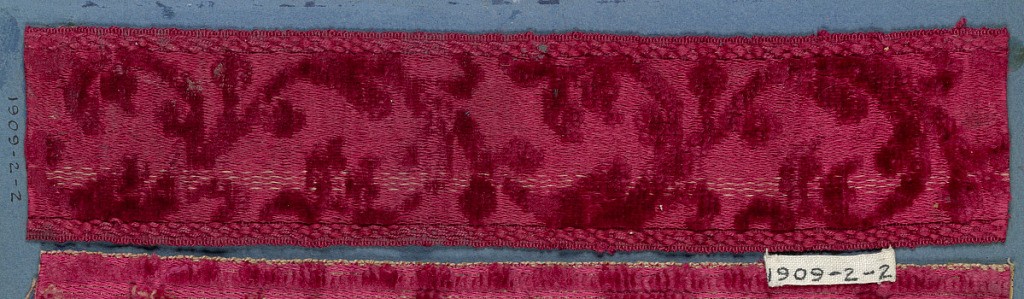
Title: Trimming
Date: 18th century
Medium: silk Technique: supplementary warp pile on satin ground (velvet)
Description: Red trimming fragment in a design of scrolling leaves.